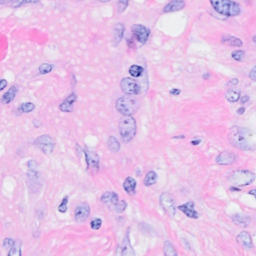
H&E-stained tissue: Breast